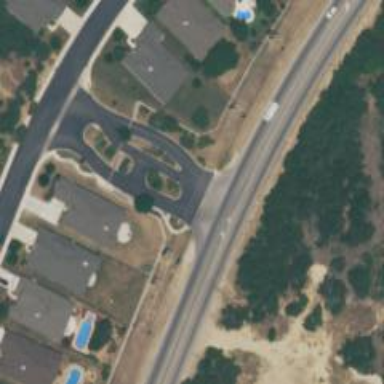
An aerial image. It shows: Smooth asphalt road in residential area.